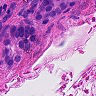
Metastatic tissue present: yes